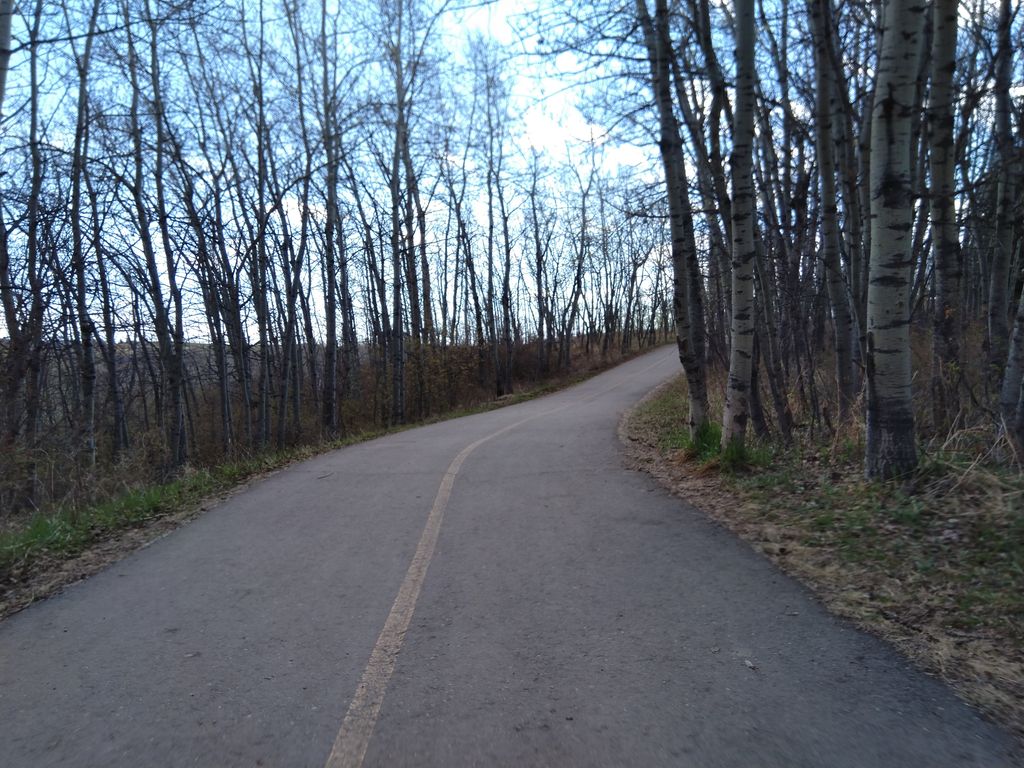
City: calgary